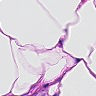
Metastatic tissue present: no